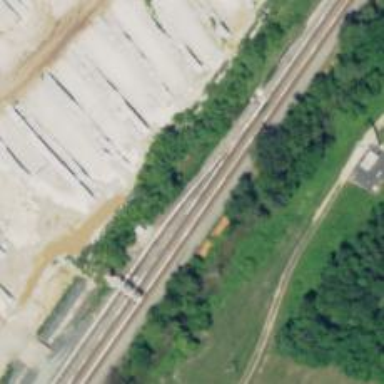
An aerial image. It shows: Railway yard in service.